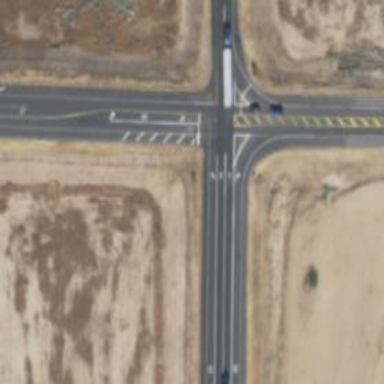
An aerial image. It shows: Solid stop line on the road marking.